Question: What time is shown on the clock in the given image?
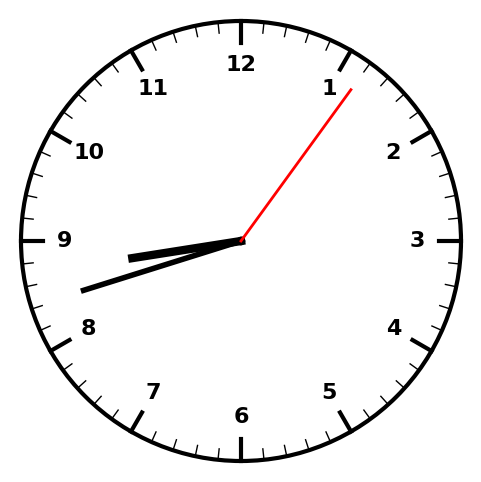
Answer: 08:42:06